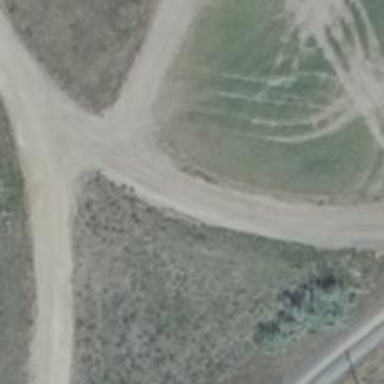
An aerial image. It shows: Gravel track with grade 2 quality.